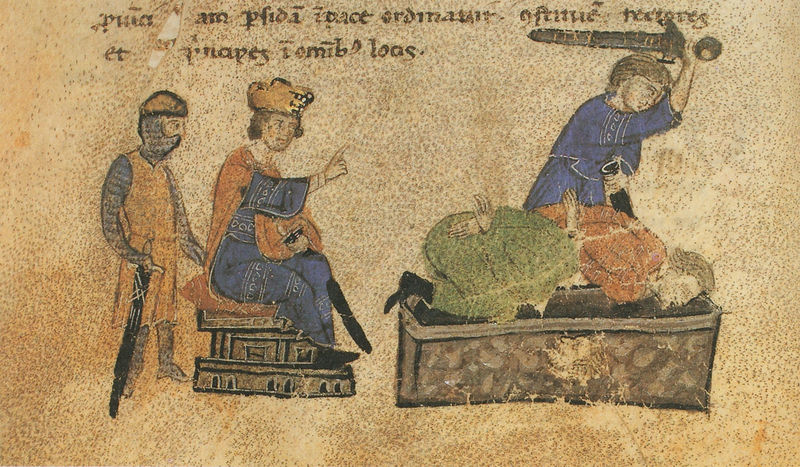
Titel: Alexanderroman
Institution: Leipzig, Stadtbibliothek
Schlagwörter: blau, hand, grün, finger, henker, hinrichtung, köpfen, mord, tod, krone, schrift, könig, thron, schwert, text, soldat, helm, ritter, rüstung, pergament, mittelalter, töten, latein, urteil, gefesselt, todesurteil